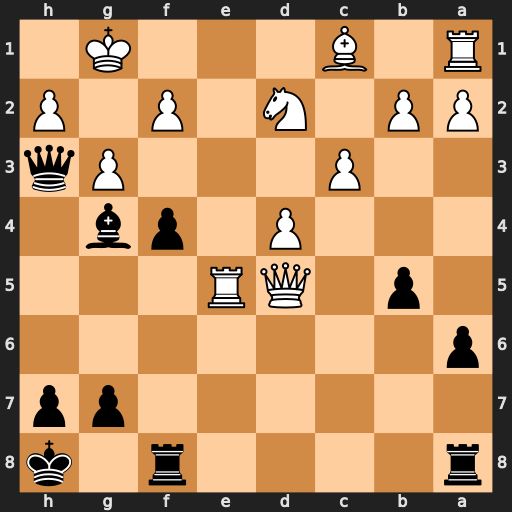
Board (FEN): r4r1k/6pp/p7/1p1QR3/3P1pb1/2P3Pq/PP1N1P1P/R1B3K1
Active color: b
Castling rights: -
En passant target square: -
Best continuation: f3 Nxf3 Bxf3 Qxf3 Rxf3